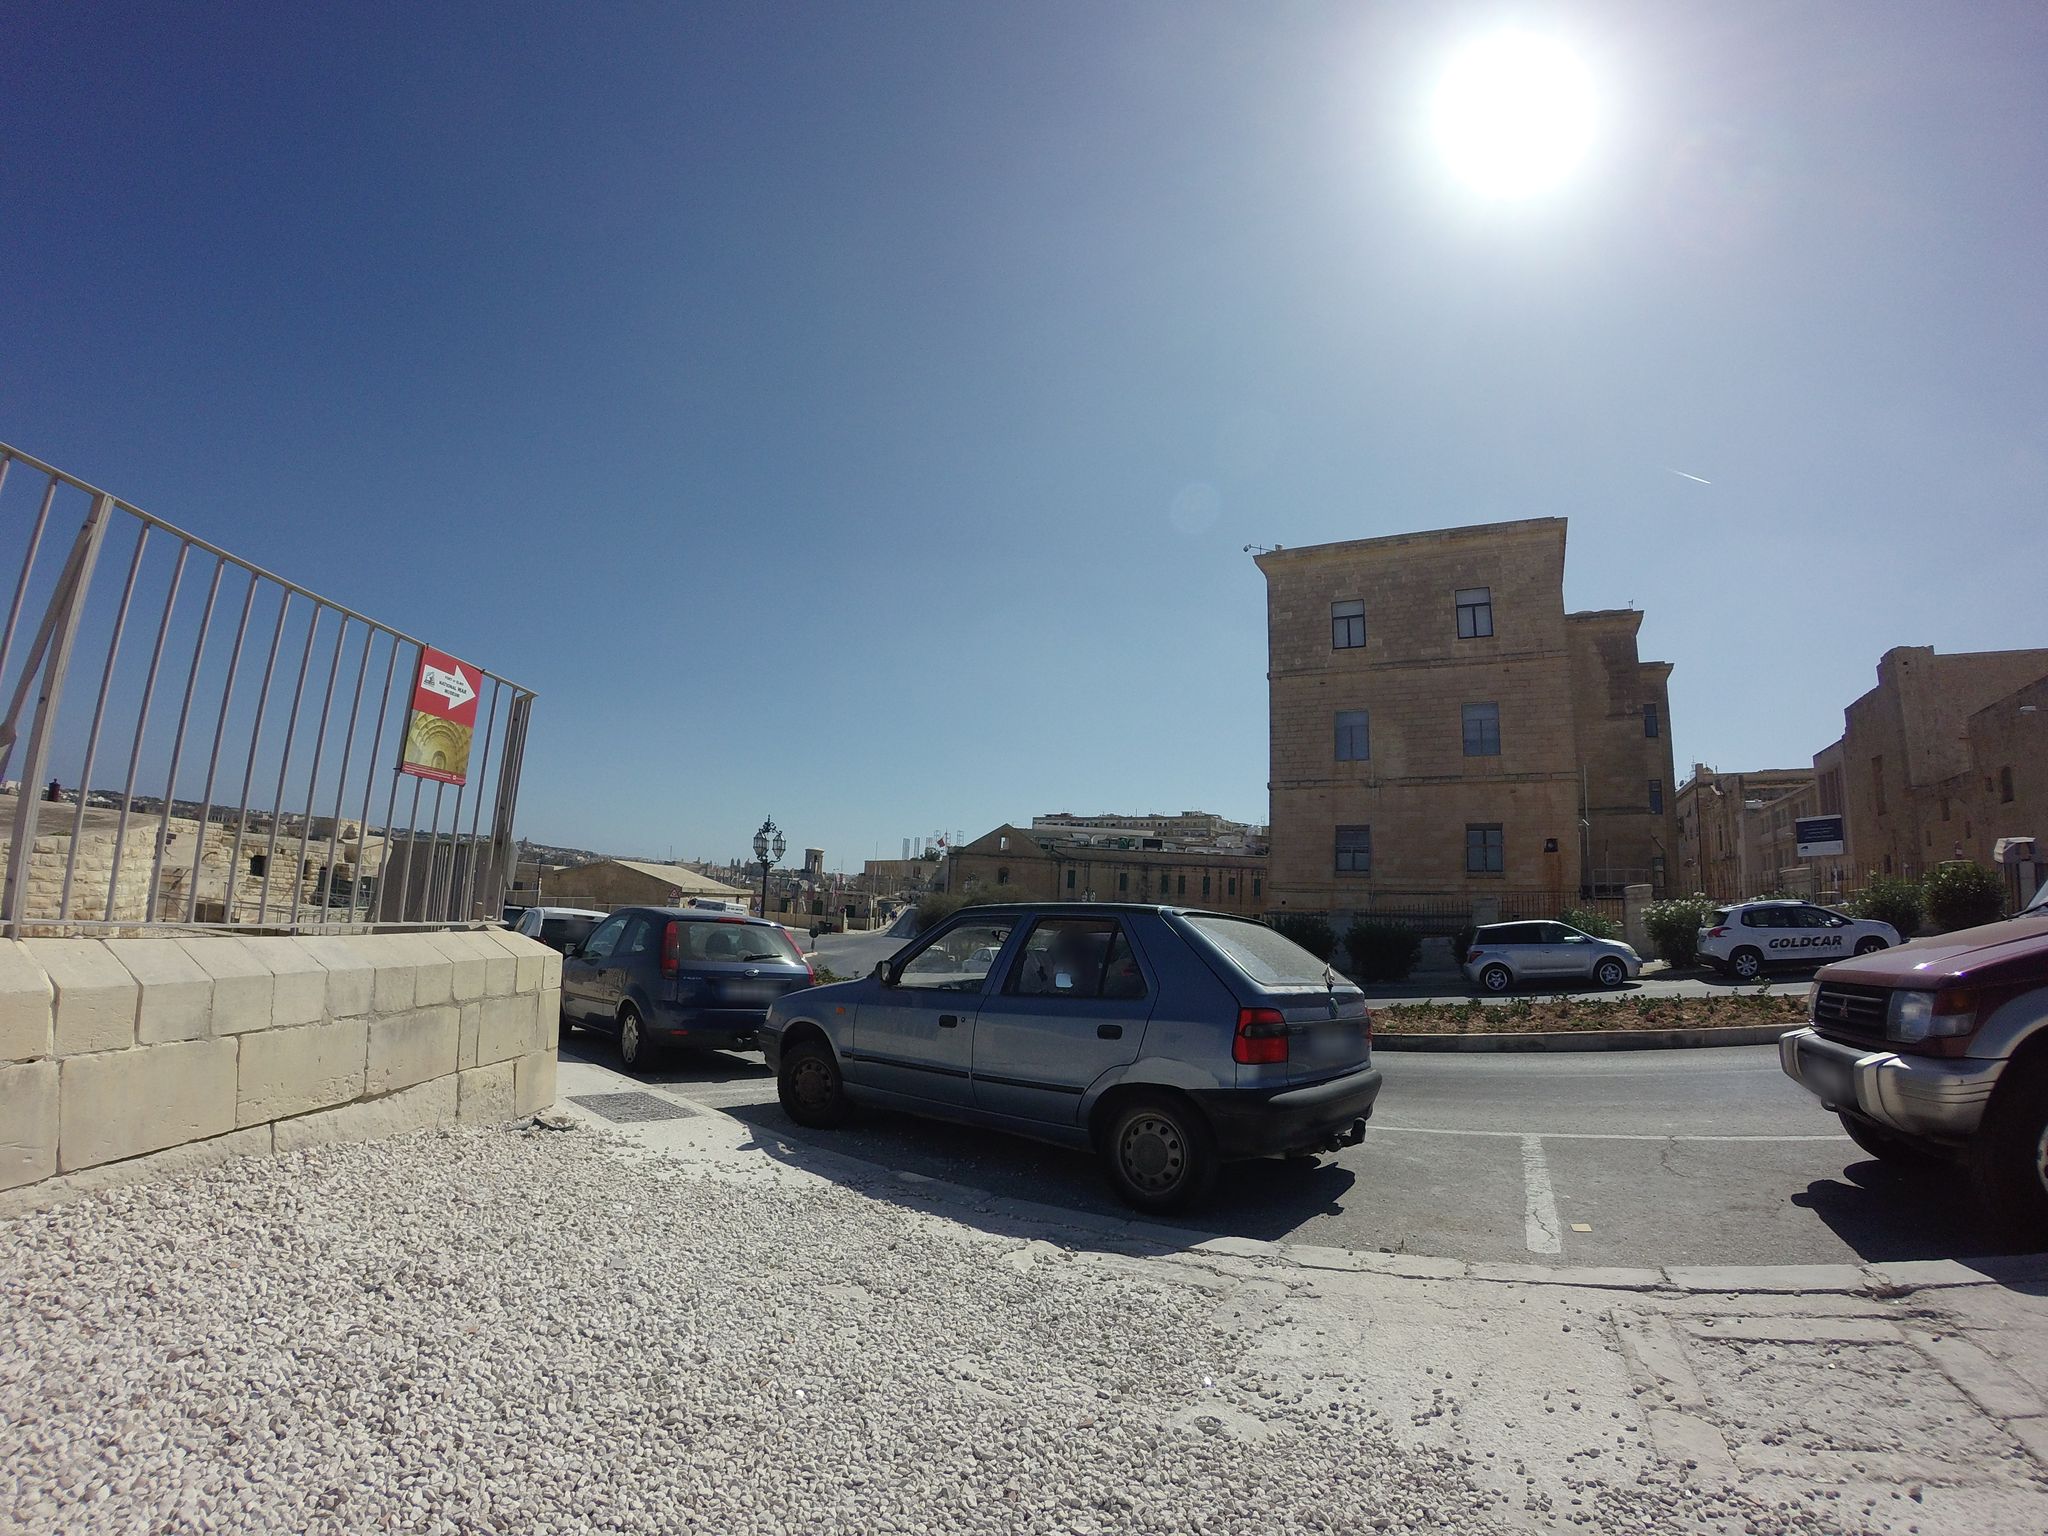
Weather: clear
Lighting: day
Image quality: good
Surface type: walking surface
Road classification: unclassified, service
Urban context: urban centre
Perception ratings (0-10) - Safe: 0.97, Lively: 7.72, Beautiful: 6.33, Boring: 6.72, Depressing: 4.85, Wealthy: 7.6